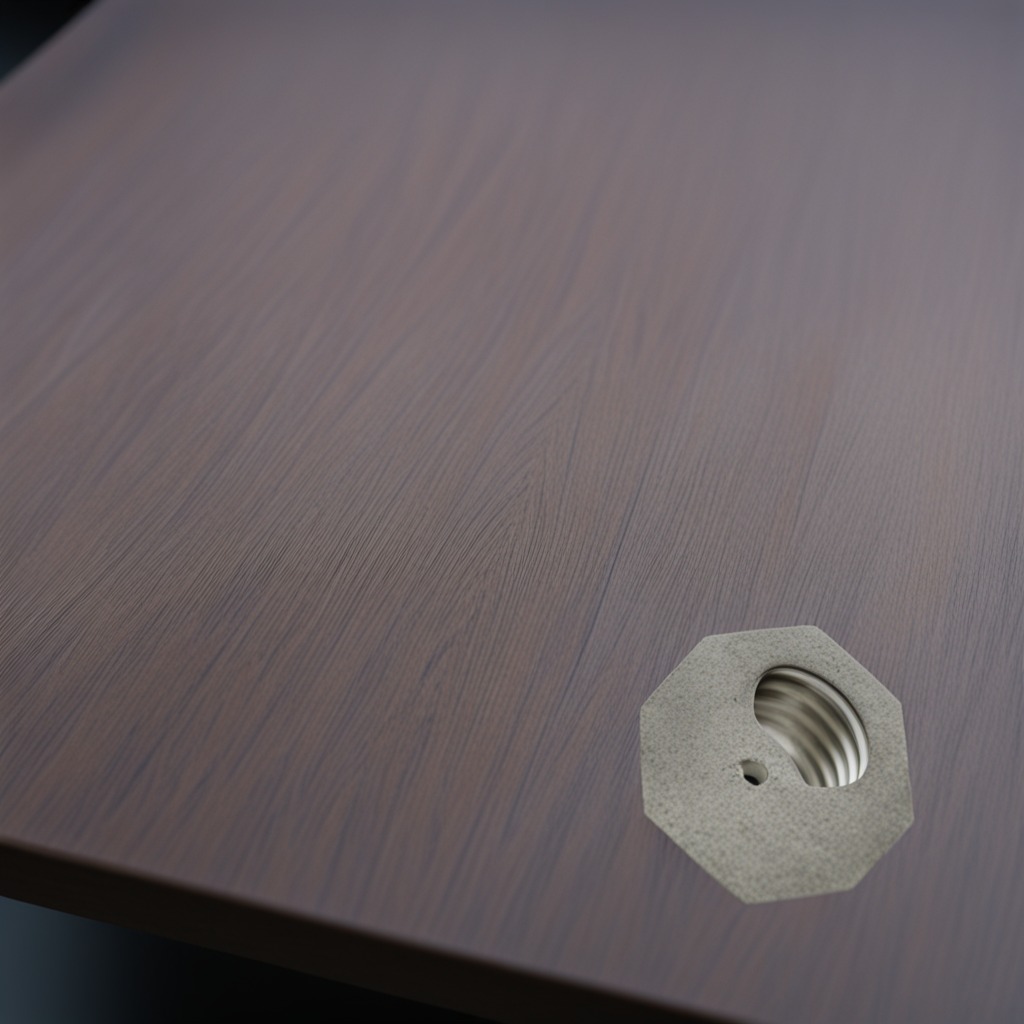
A metal nut is lying on the table in the garage at twilight.